Question:
How can I make the '500 (TextView)' match the left edge of 'checkbox' above ?
I am using 'RelativeLayout'
'''
<ImageView
android:id="@+id/group_indicator"
android:layout_width="wrap_content"
android:layout_height="wrap_content"
android:layout_alignParentLeft="true"
android:src="@drawable/expander_open_holo_dark" />
<TextView
android:id="@+id/lblListHeader"
android:layout_width="wrap_content"
android:layout_height="wrap_content"
android:layout_alignParentLeft="true"
android:paddingLeft="?android:attr/expandableListPreferredItemPaddingLeft"
android:textSize="17sp" />
<CheckBox
android:id="@+id/GroupCheckBox"
android:layout_width="wrap_content"
android:layout_height="fill_parent"
android:layout_alignParentRight="true"
android:focusable="false"
android:paddingRight="10dp"
android:scaleX="2"
android:scaleY="2" />
<SeekBar
android:id="@+id/GroupSeekbar"
android:layout_width="match_parent"
android:layout_height="wrap_content"
android:layout_alignLeft="@id/lblListHeader"
android:layout_alignParentLeft="true"
android:layout_toLeftOf="@+id/GroupSeekCount"
android:layout_below="@id/lblListHeader"
android:focusable="false"
android:max="1000"
android:paddingBottom="0dp"
android:paddingLeft="?android:attr/expandableListPreferredItemPaddingLeft"
android:paddingTop="20dp" >
</SeekBar>
<TextView
android:id="@+id/GroupSeekCount"
android:layout_width="wrap_content"
android:layout_height="wrap_content"
android:layout_alignParentRight="true"
android:paddingRight="10dp"
android:paddingTop="20dp"
android:text="500"
android:layout_below="@id/GroupCheckBox"
/>
'''
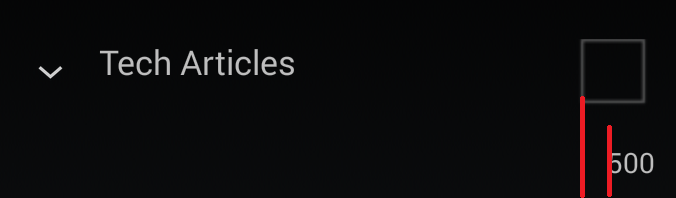
Answer: '''
// try this way,hope this will help you...
<RelativeLayout xmlns:android="http://schemas.android.com/apk/res/android"
android:layout_width="match_parent"
android:layout_height="wrap_content"
android:padding="5dp">
<ImageView
android:id="@+id/group_indicator"
android:layout_width="wrap_content"
android:layout_height="wrap_content"
android:layout_alignParentTop="true"
android:layout_alignParentLeft="true"
android:src="@drawable/expander_open_holo_dark" />
<CheckBox
android:id="@+id/GroupCheckBox"
android:layout_width="wrap_content"
android:layout_height="wrap_content"
android:focusable="false"
android:layout_alignParentTop="true"
android:layout_alignParentRight="true"
android:scaleX="2"
android:scaleY="2" />
<TextView
android:id="@+id/lblListHeader"
android:layout_width="match_parent"
android:layout_height="wrap_content"
android:paddingLeft="?android:attr/expandableListPreferredItemPaddingLeft"
android:layout_alignParentTop="true"
android:layout_toRightOf="@id/group_indicator"
android:layout_toLeftOf="@id/GroupCheckBox"
android:textSize="17sp" />
<SeekBar
android:id="@+id/GroupSeekbar"
android:layout_width="match_parent"
android:layout_height="wrap_content"
android:focusable="false"
android:max="1000"
android:paddingBottom="0dp"
android:layout_below="@id/lblListHeader"
android:layout_toLeftOf="@id/GroupCheckBox"
android:layout_alignBaseline="@id/lblListHeader"
android:paddingLeft="?android:attr/expandableListPreferredItemPaddingLeft"
android:paddingTop="20dp" />
<TextView
android:id="@+id/GroupSeekCount"
android:layout_width="wrap_content"
android:layout_height="wrap_content"
android:layout_alignParentRight="true"
android:layout_below="@id/GroupCheckBox"
android:layout_toRightOf="@id/GroupSeekbar"
android:paddingTop="10dp"
android:text="500"/>
</RelativeLayout>
'''